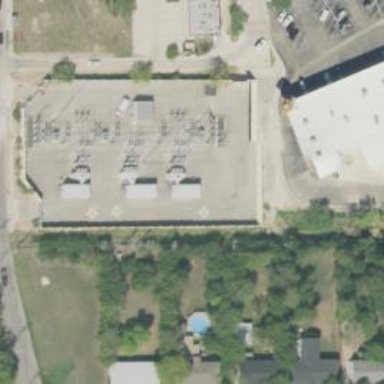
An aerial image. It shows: Switch for power supply.